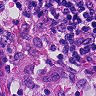
Metastatic tissue present: no